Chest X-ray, PA view. Patient: 61 years old, sex F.
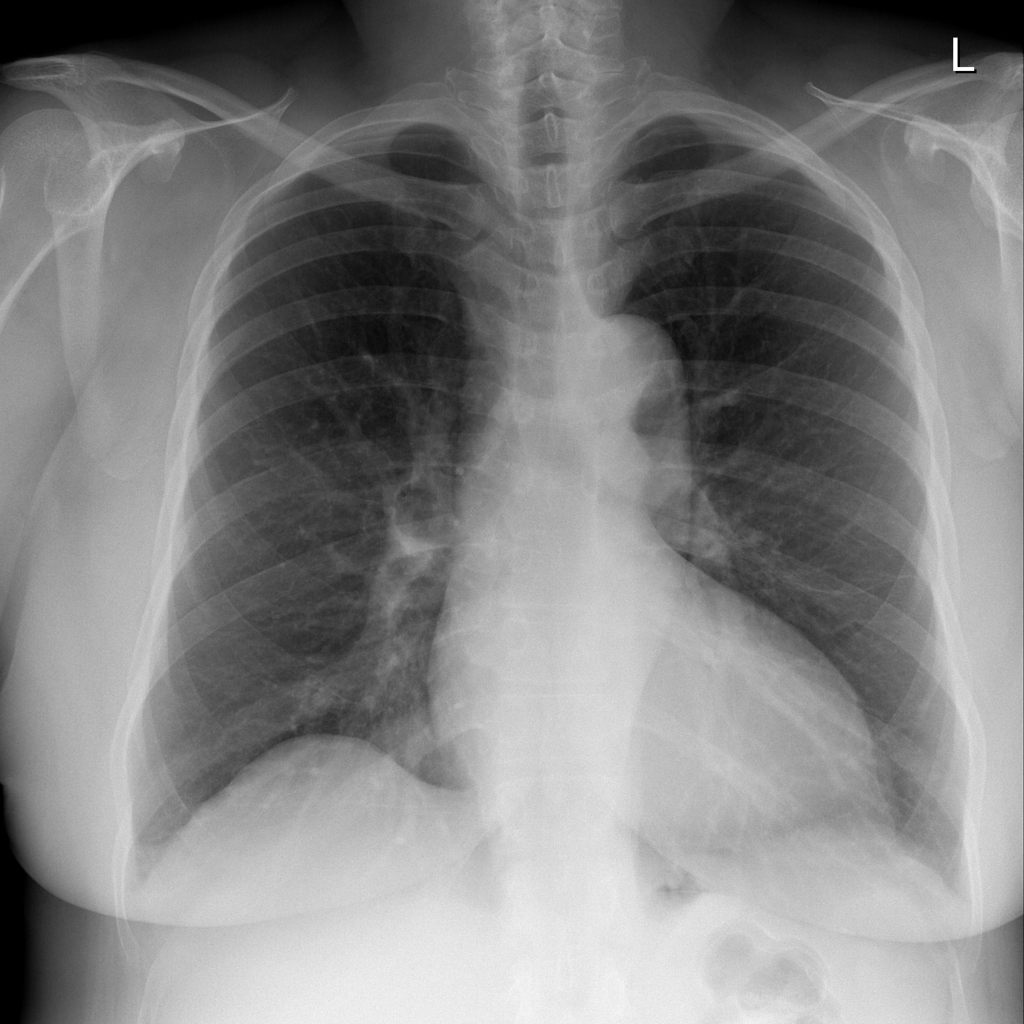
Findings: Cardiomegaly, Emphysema